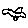
Label: bird